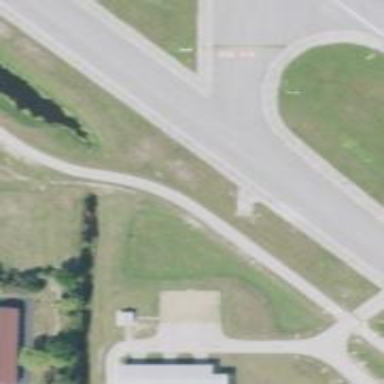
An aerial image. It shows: Image of taxiway at airport.